Interaction volume radius: 5 \u00c5
Interaction volume height: 10 \u00c5
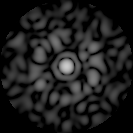
Disorder parameter: 0.8245